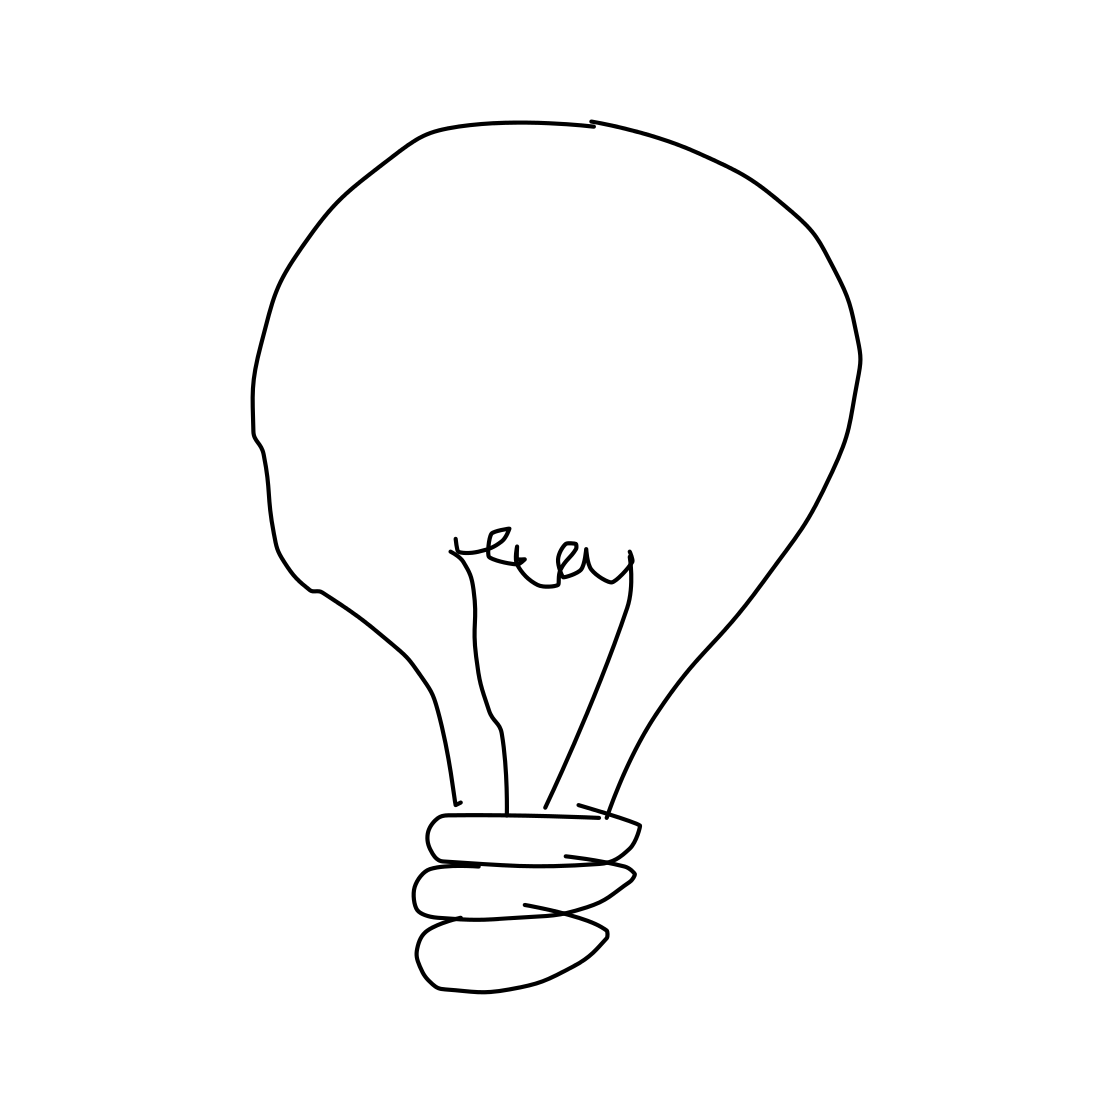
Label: lightbulb